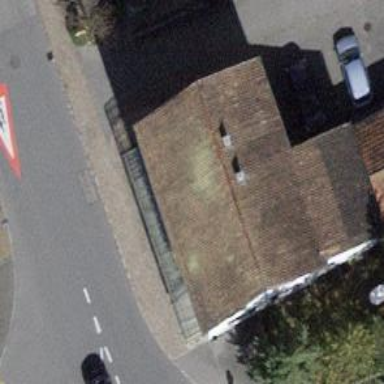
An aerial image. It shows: Building with tile roof.